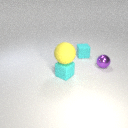
small cyan rubber cube behind small cyan rubber cube